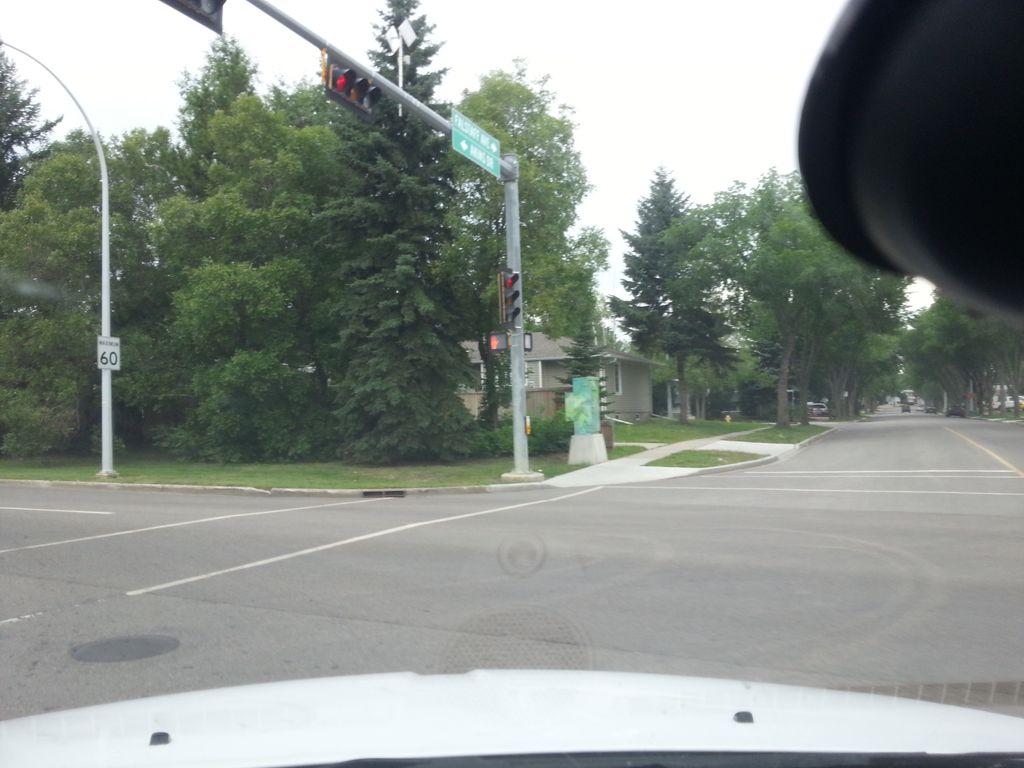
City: edmonton